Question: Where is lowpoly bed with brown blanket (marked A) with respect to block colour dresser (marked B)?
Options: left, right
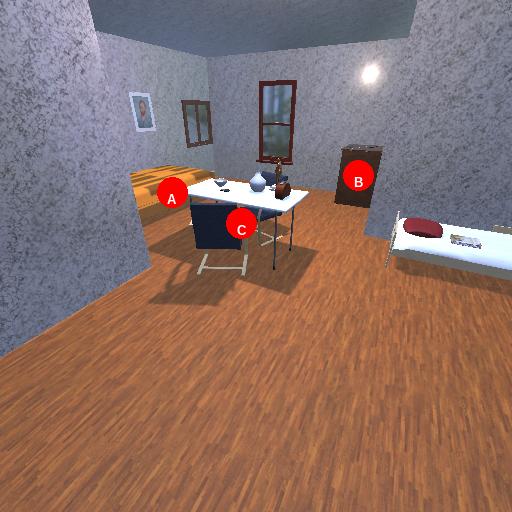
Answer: left